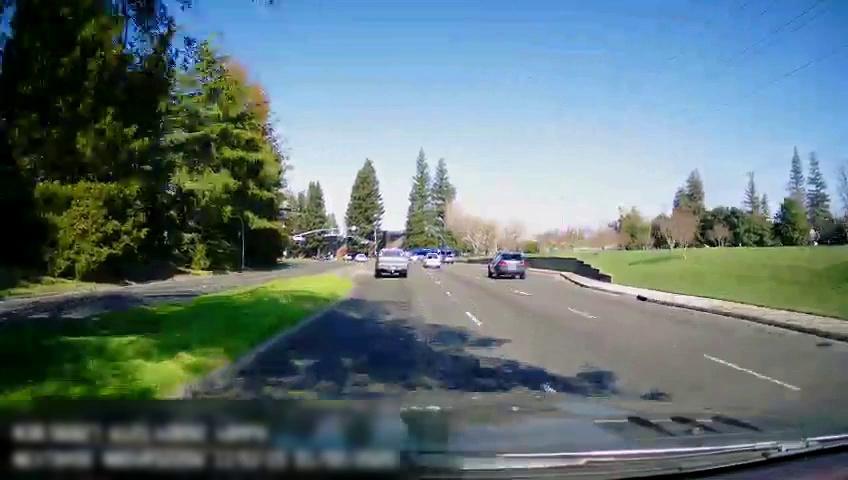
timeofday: Day
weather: Sunny
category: Drivable Space
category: Drivable Space
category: Vehicles | Truck
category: Vehicles | Car
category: Vehicles | Car
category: Lanes | Current Lane
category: Lanes | Alternate Lane